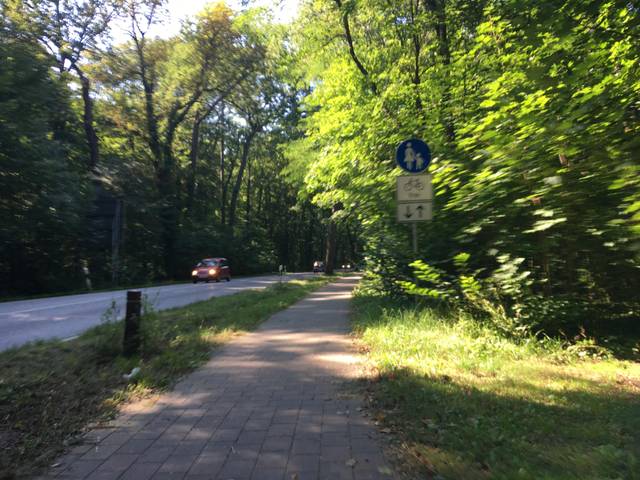
Region: Germany
Coordinates: 52.292, 13.645